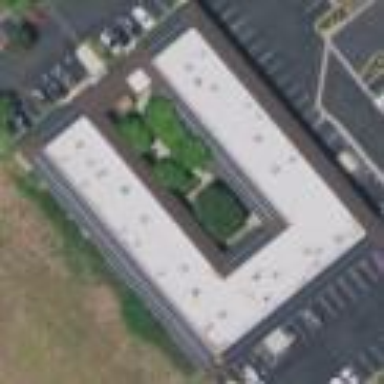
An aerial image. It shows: Office building.